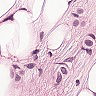
Metastatic tissue present: yes